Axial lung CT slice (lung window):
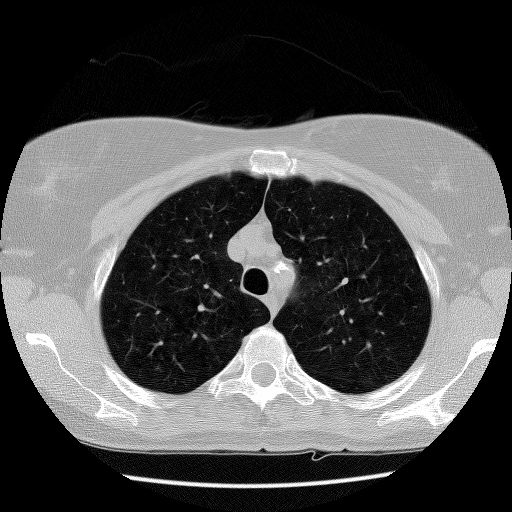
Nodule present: no